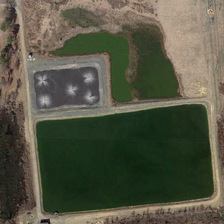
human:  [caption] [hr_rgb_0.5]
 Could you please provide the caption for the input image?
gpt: some green trees are near a rectangular pond and two irregular ponds .

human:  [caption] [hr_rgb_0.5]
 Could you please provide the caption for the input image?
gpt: some green trees are near a rectangular pond and two irregular ponds .

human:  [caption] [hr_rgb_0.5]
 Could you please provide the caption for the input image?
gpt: some green trees are near a rectangular pond and two irregular ponds .

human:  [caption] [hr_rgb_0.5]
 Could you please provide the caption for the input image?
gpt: some green trees are near a rectangular pond and two irregular ponds .

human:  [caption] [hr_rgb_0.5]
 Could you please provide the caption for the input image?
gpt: some green trees are near a rectangular pond and two irregular ponds .